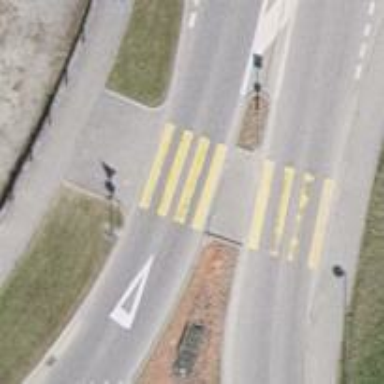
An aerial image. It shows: Zebra crossing with pedestrian island.